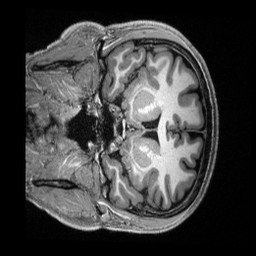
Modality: T1w
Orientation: coronal
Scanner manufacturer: siemens
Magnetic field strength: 3 T
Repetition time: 2.5 s
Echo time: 0.00231 s